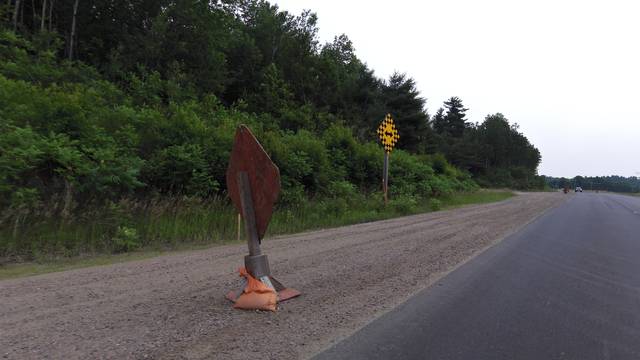
Region: Canada
Coordinates: 45.536, -77.459